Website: lowes
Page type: address-validator
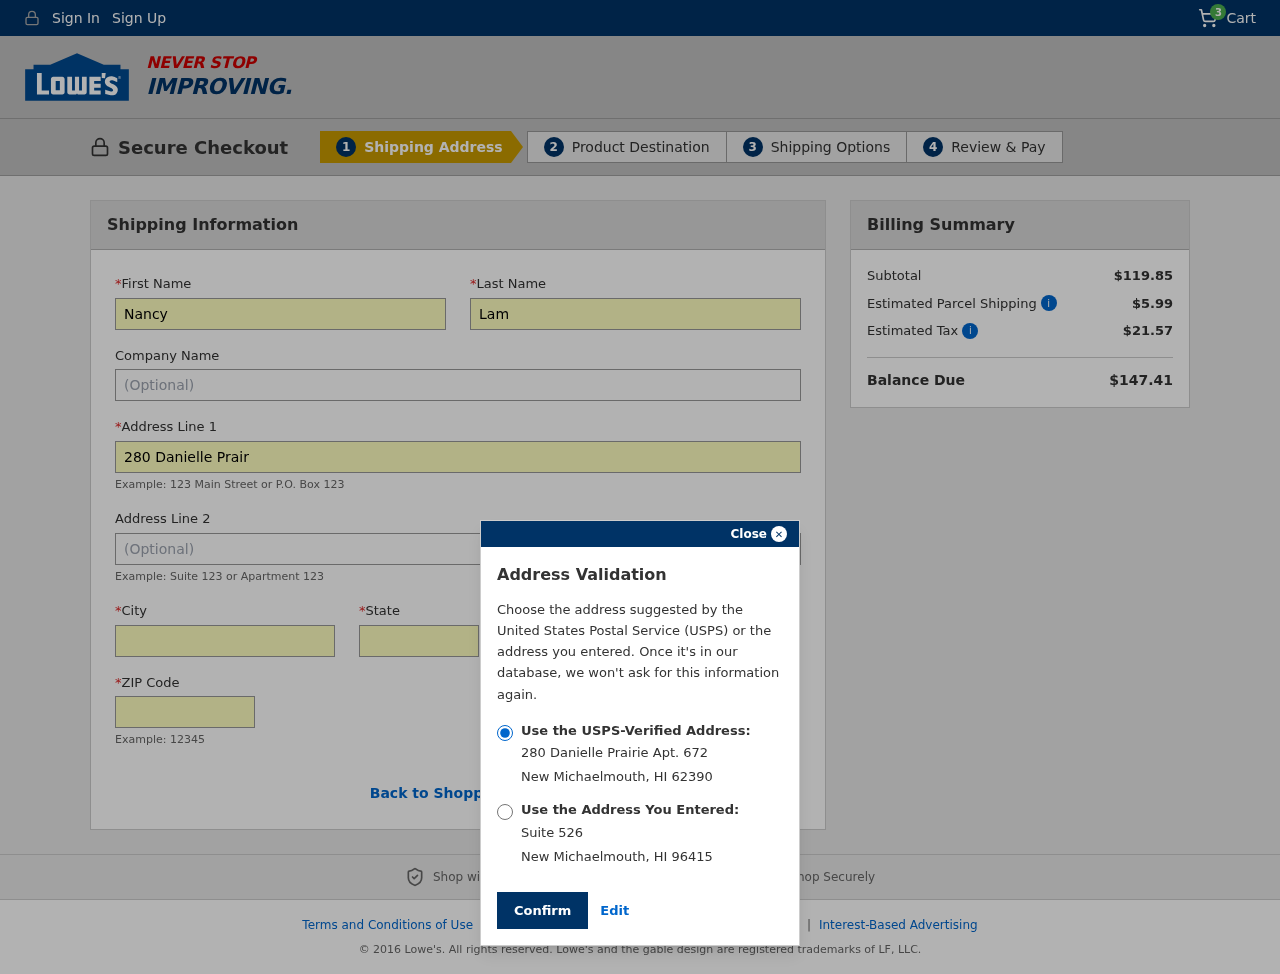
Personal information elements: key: PII_CITY
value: New Michaelmouth
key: PII_FIRSTNAME
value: Nancy
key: PII_LASTNAME
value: Lam
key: PII_POSTCODE
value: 62390
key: PII_POSTCODE2
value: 96415
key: PII_STATE
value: Hawaii
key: PII_STATE_ABBR
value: HI
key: PII_STREET
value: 280 Danielle Prairie Apt. 672
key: PII_STREET2
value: Suite 526
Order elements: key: ORDER_NUM_ITEMS
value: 3
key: ORDER_SUBTOTAL
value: $119.85
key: ORDER_SHIPPING_COST
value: $5.99
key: ORDER_TAX
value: $21.57
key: ORDER_TOTAL
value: $147.41